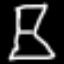
Label: hourglass